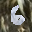
Label: 6